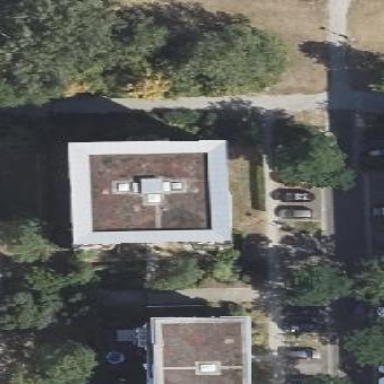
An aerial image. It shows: View of apartment building.